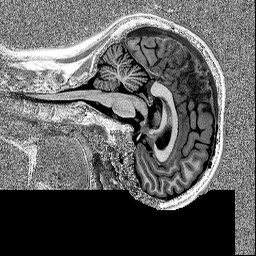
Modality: MP2RAGE
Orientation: sagittal
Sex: female